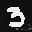
Label: 3